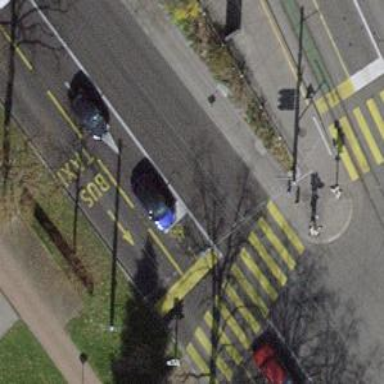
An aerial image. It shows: Road with traffic signals for signaling.